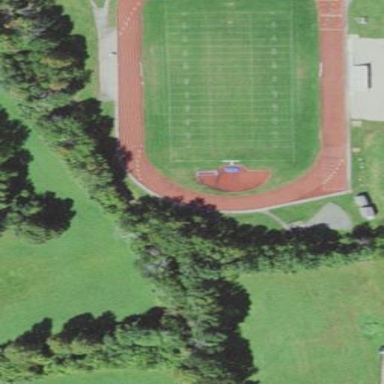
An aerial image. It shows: Grass pitch designated for American football.